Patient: sex M, age 31
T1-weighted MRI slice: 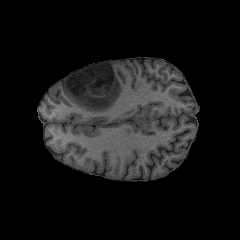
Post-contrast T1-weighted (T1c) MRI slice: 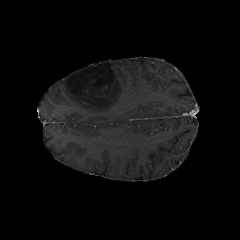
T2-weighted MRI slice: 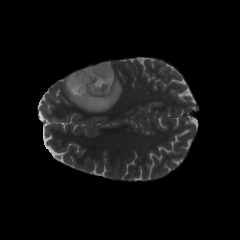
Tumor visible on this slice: yes
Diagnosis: Astrocytoma, IDH-mutant
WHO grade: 2